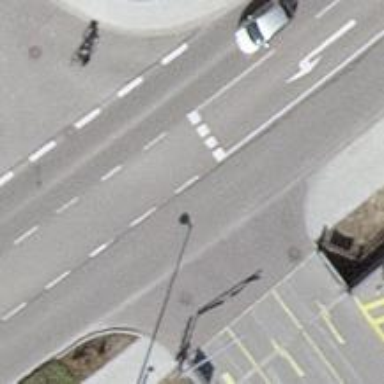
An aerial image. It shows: Asphalt road with sidewalks on both sides. The road is classified as primary highway.